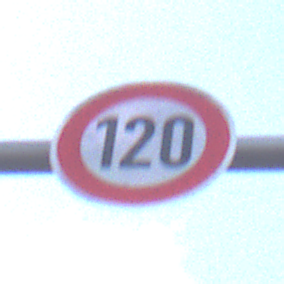
Verkehrszeichen: Geschwindigkeit120
Umgebung: Outdoor, Nature
Tageszeit: MorningAfternoon
Wetter: PartlyCloudy
Licht: Natural
Jahreszeit: NotSpecified
Kontrast: HighContrast